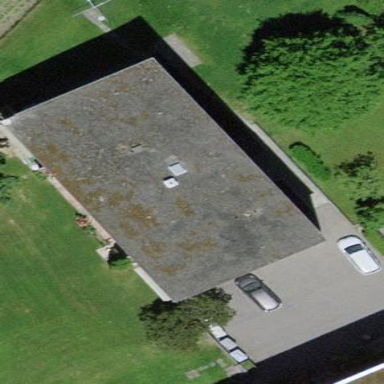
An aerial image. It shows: Residential building with flat roof.